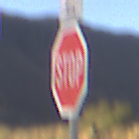
Verkehrszeichen: Stop
Zusatzzeichen oben: RichtungsangabeDurchPfeile9
Umgebung: Outdoor, Nature
Tageszeit: SunriseSunset
Wetter: Clear
Licht: Natural
Jahreszeit: NotSpecified
Kontrast: HighContrast